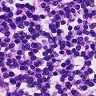
Metastatic tissue present: no